Brain MRI, t1w sequence, axial 2D slice.
Patient: age 20, sex F, weight 90 kg, height 1.9 m
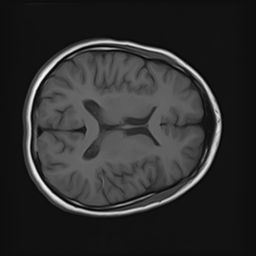